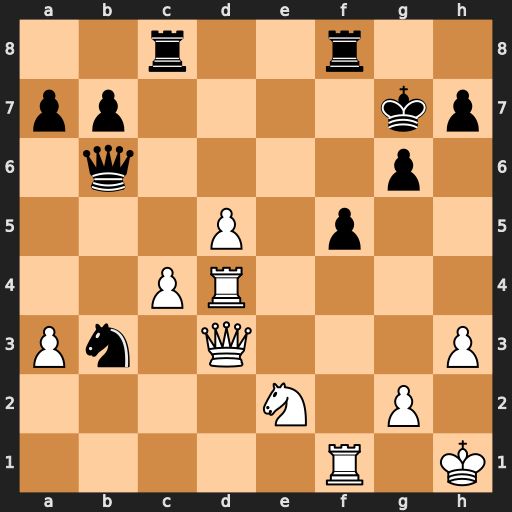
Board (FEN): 2r2r2/pp4kp/1q4p1/3P1p2/2PR4/Pn1Q3P/4N1P1/5R1K
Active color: w
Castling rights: -
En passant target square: -
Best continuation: Rb1 Nc5 Rxb6 Nxd3 Rxb7+